Question: I want to display only part of image using the GWT Image widget;
for e.g. for an image of 400X400, I want to use an image widget to display only the top left 100x100 px.

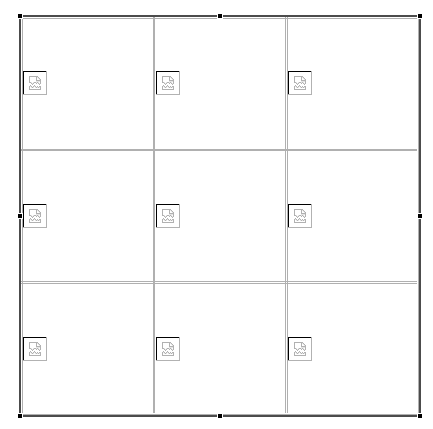
Answer: Have you tried <URL>?